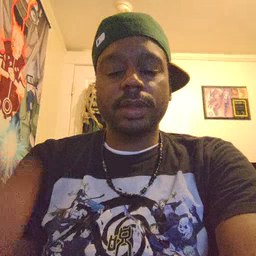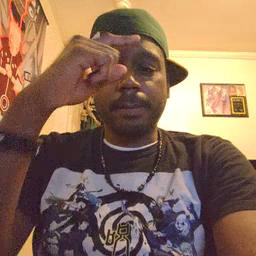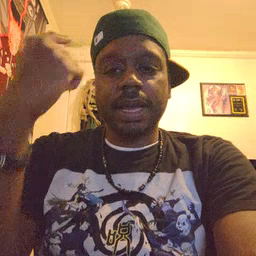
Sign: black